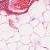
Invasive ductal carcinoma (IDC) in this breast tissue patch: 0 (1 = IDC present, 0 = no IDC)